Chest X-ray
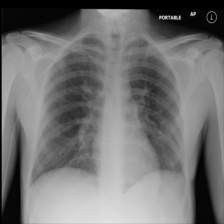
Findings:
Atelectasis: negative
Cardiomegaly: negative
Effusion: negative
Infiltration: negative
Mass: negative
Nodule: negative
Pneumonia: negative
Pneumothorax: negative
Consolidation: negative
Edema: negative
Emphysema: negative
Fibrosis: negative
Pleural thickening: negative
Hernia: negative